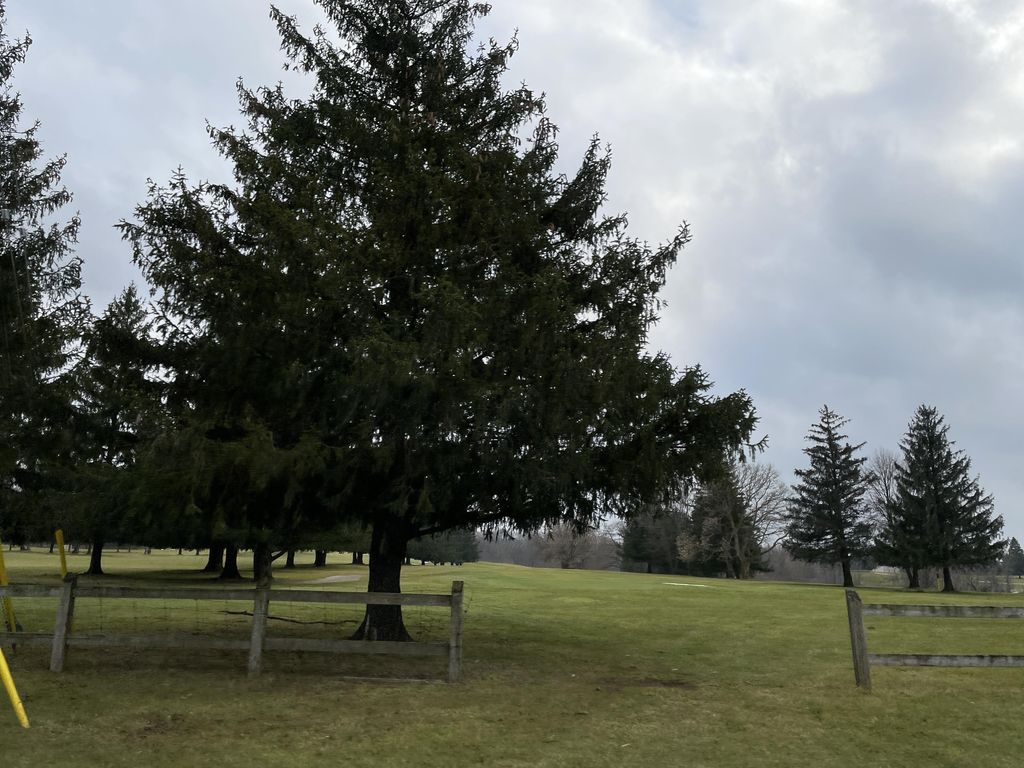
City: kitchener-waterloo